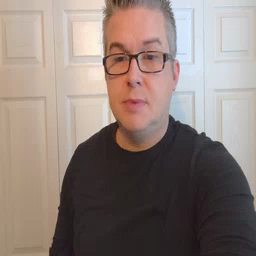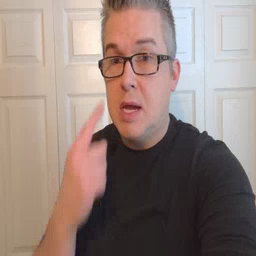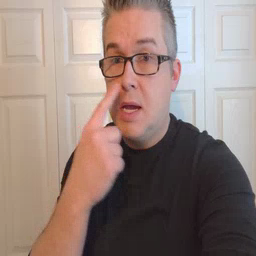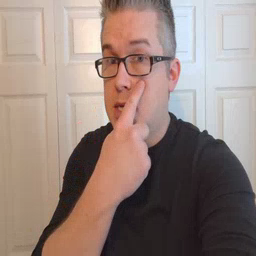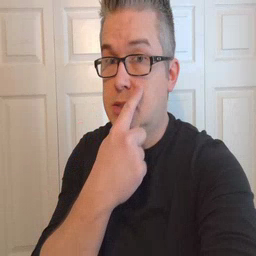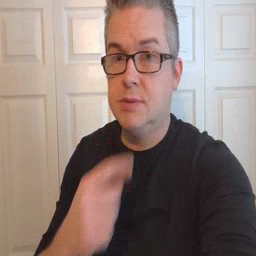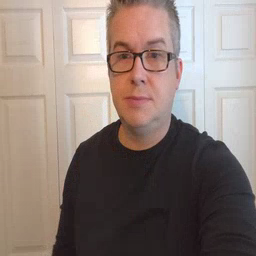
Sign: eye